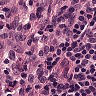
Metastatic tissue present: no